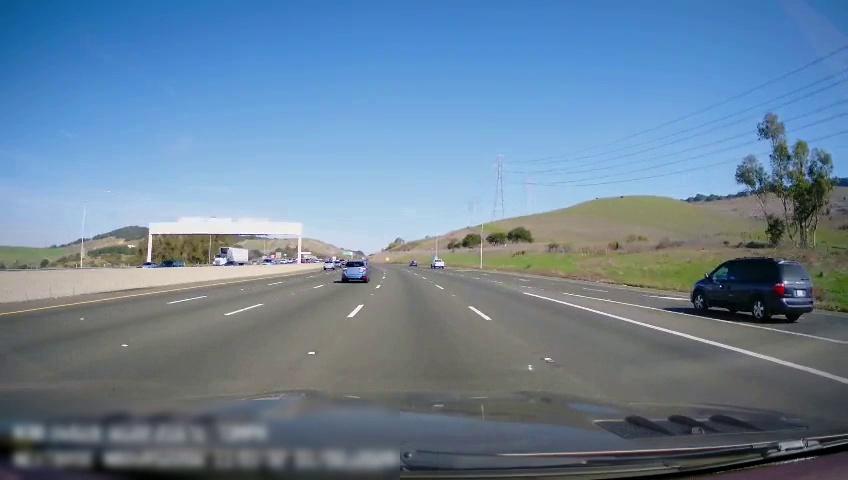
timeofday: Day
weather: Sunny
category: Drivable Space
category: Vehicles | SUV
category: Vehicles | Car
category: Vehicles | SUV
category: Vehicles | Truck
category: Vehicles | Truck
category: Vehicles | Car
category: Vehicles | Car
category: Vehicles | Car
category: Lanes | Alternate Lane
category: Lanes | Alternate Lane
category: Lanes | Alternate Lane
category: Lanes | Current Lane
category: Lanes | Current Lane
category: Lanes | Alternate Lane
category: Lanes | Alternate Lane
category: Lanes | Alternate Lane